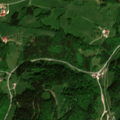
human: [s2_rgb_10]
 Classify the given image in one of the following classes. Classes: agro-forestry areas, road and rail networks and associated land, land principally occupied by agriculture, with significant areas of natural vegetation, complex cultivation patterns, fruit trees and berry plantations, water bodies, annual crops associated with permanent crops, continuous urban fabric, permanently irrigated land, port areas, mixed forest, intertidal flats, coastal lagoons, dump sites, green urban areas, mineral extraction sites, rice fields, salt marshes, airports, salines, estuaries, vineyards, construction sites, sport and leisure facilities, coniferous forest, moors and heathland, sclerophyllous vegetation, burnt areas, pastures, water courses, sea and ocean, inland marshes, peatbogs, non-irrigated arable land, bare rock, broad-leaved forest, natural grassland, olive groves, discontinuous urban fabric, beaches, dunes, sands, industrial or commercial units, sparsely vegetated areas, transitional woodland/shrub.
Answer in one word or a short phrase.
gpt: discontinuous urban fabric, pastures, land principally occupied by agriculture, with significant areas of natural vegetation, broad-leaved forest, mixed forest